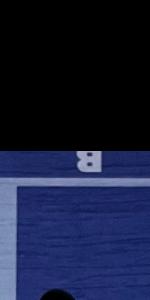
Label: Empty